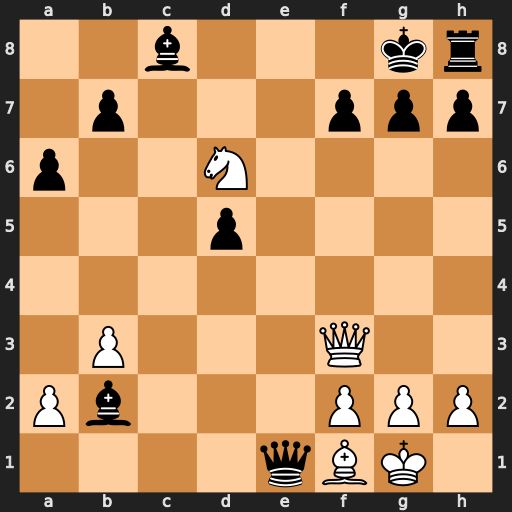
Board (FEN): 2b3kr/1p3ppp/p2N4/3p4/8/1P3Q2/Pb3PPP/4qBK1
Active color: w
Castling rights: -
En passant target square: -
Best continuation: Qxf7#